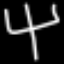
Label: fork